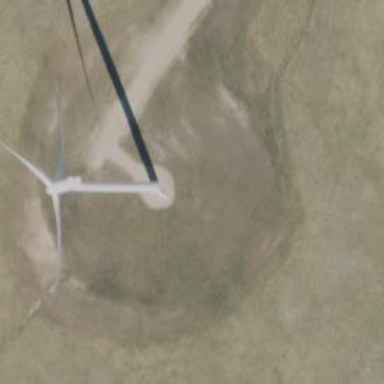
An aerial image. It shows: Wind generator powered by horizontal axis wind turbine.